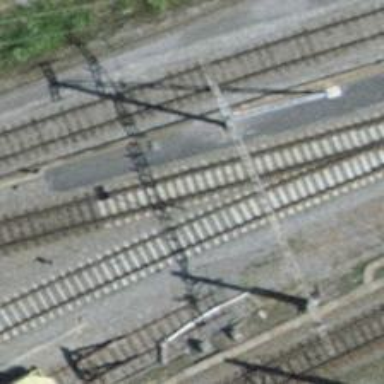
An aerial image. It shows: Rail siding with electrified tracks using contact line.